Question: I am trying to position charts on a page. Here is screenshot for you to have a look.

I want it so that only one element (chart) is visible at a time. I know margin and padding stuff. But i do not think that will work for all resolutions.
What you suggest?
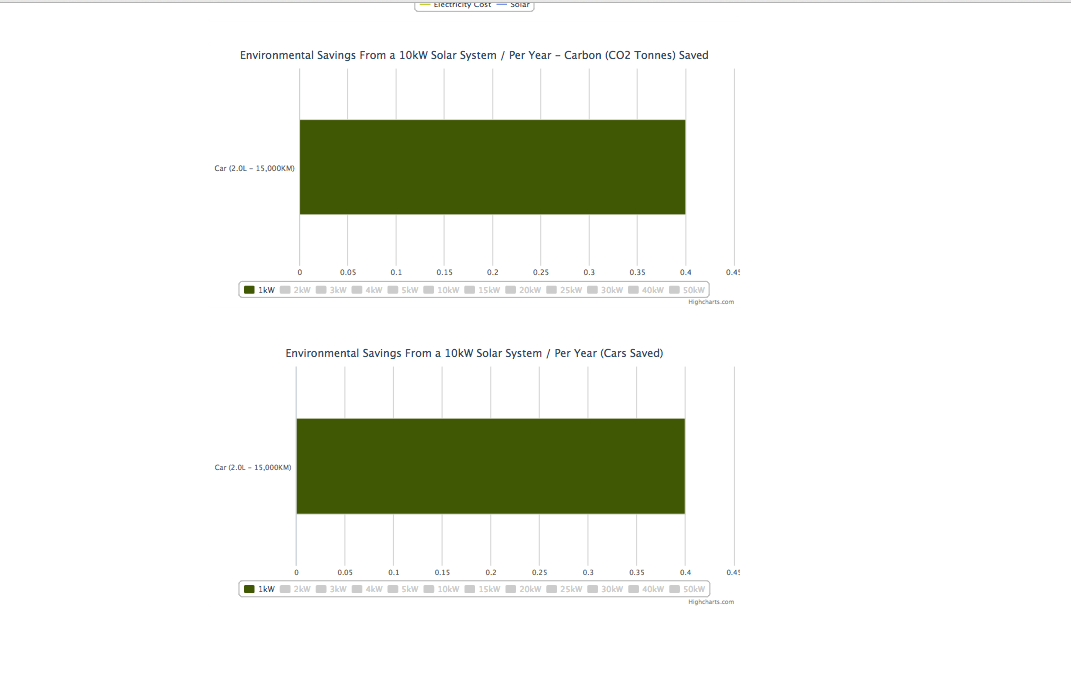
Answer: How about this:
<URL>
'''
<ul>
<li id="one"><a href="#one">one</a><a href="#two">two</a><a href="#three">three</a></li>
<li id="two"><a href="#one">one</a><a href="#two">two</a><a href="#three">three</a></li>
<li id="three"><a href="#one">one</a><a href="#two">two</a><a href="#three">three</a></li>
</ul>
'''
## (Relevant) CSS
'''
li
{
width: 100vw; /* 100% of viewport width */
height: 100vh; /* 100% of viewport height*/
}
'''